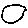
Label: circle